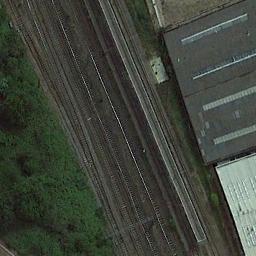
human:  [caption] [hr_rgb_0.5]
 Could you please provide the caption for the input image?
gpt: Both sides of the railway are neat trees .

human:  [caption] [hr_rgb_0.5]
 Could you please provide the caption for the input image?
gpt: These railways are between some buildings and a forest .

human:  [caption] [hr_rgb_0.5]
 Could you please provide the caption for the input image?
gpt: Many trees are beside the railway .

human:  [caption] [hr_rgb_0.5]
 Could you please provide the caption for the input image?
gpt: The railway is next to some trees and houses .

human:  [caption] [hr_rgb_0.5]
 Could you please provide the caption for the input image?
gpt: There are some buildings and a green meadow beside the railway .